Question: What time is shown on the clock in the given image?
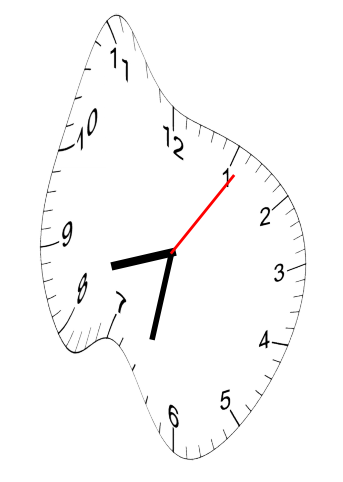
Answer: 08:32:06